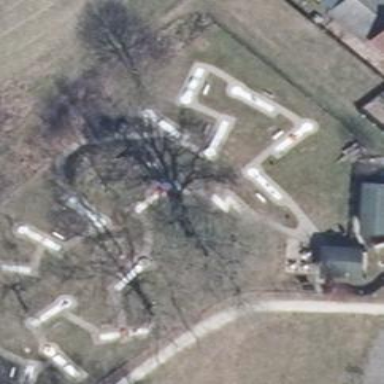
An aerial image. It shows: Miniature golf course.